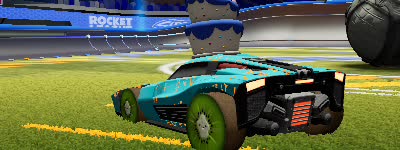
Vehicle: breakout